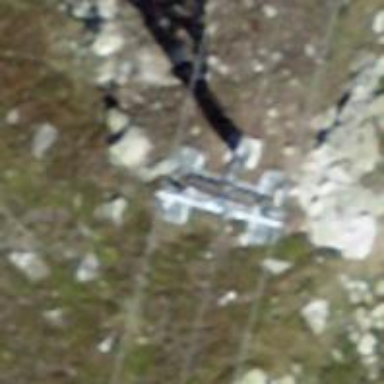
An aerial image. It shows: Pylon used for aerialway.